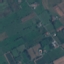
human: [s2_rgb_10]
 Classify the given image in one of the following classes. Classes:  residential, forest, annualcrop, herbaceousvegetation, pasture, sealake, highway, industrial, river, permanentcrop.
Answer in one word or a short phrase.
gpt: Pasture